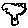
Label: tree